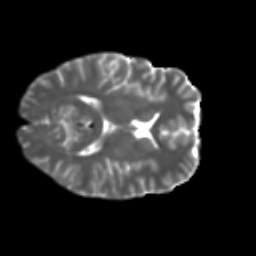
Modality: T2w
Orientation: axial
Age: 23
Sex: female
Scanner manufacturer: ge
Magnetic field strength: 3 T
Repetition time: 7.8 s
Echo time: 0.0606 s